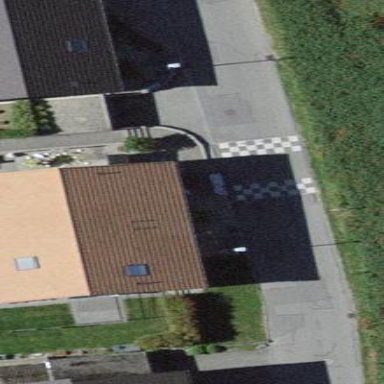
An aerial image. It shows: Terrace building with gabled roof.